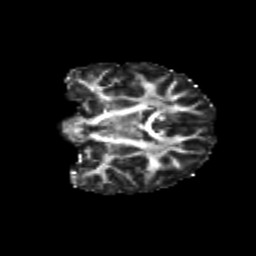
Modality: FA
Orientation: coronal
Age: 9
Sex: female
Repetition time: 9.5 s
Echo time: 0.089 s